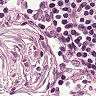
Metastatic tissue present: no